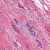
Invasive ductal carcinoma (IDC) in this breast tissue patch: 0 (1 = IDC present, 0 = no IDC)